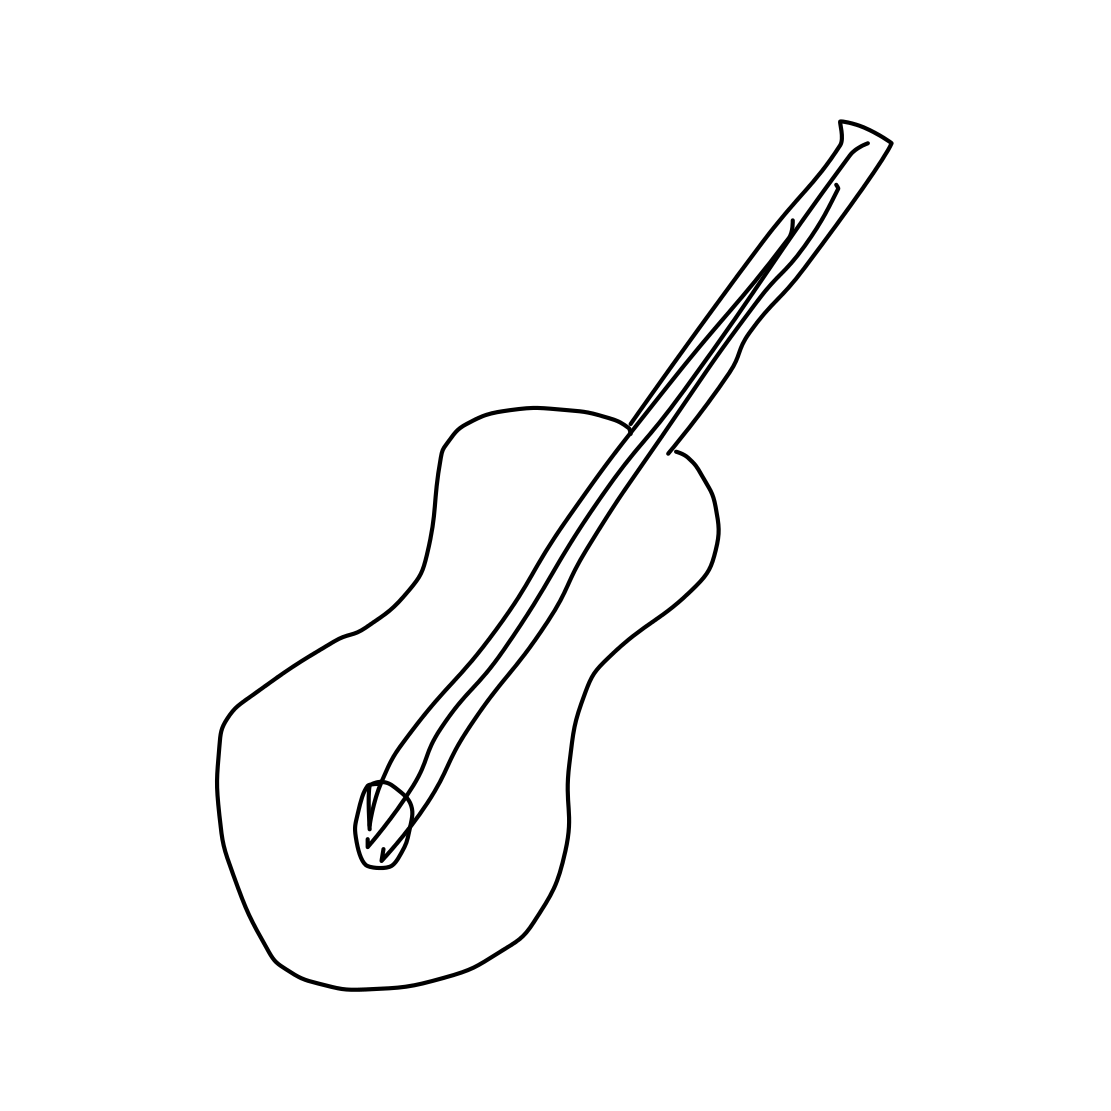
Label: guitar